四年级 · 算术
用 $5 、 0 、 0 、 2$ 四个数字和小数点组成符合下列要求的小数。

(1)一个 0 都不读; (2)只读一个 0 ; (3)两个 0 都读。
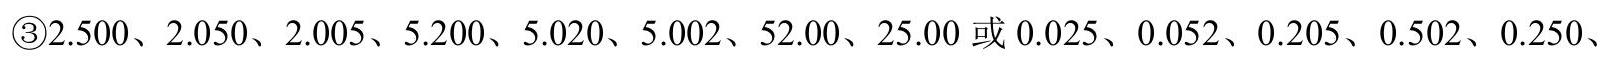
答案: 解(1)500.2 和 200.5 ;

(2) $50.02 、 50.20 、 20.50 、 20.05$;

$0.520 、 502.0 、 205.0$

【分析】因为读小数部分是依次读出每个数字, 要使组成的数一个零也不读, 只能将 0 放在整数部分的末尾; 只读一个零，就要将一个 0 放在个位的末尾，另一个 0 放在小数部分即可; 两个 0 都读, 可将两个 0 放在小数部分。

【详解】(1)个 0 都不读, 组成的数是 500.2 和 200.5;

(2) 只读一个 0 , 组成的数是 $50.02 、 50.20 、 20.50 、 20.05$;

(3)两个 0 都读, 可将两个 0 放在小数部分, 组成的数分别是 $2.500 、 2.050 、 2.005 、 5.200 、 5.020 、 5.002$ 、 $52.00 、 25.00$, 也可将 1 个 0 单独放在整数部分, 1 个 0 放在小数部分, 组成的数是 $0.025 、 0.052 、 0.205$ 、 $0.502 、 0.250 、 0.520 、 502.0 、 205.0$ 。

【点睛】本题主要考查的是小数的读法, 小数的整数部分的读法与整数是相同的, 但小数部分要依次读出每一个数字。